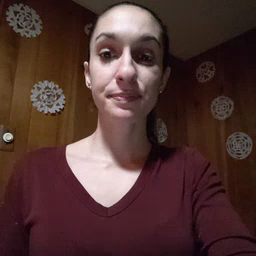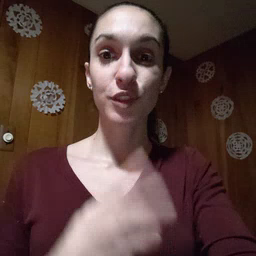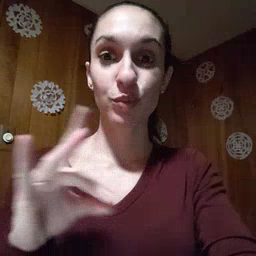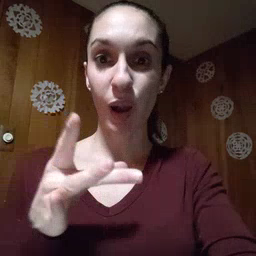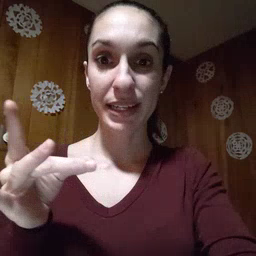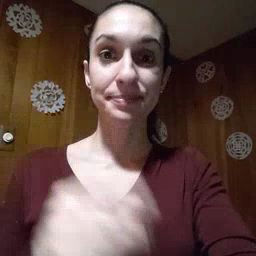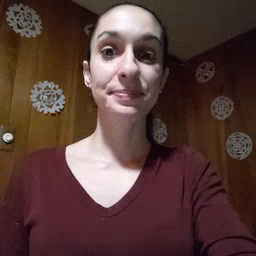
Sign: story